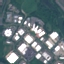
Land use / land cover: Industrial